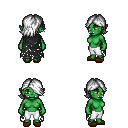
a pixel art fantasy rpg character, female body template, orc, green skin, black tattered cape, white pants, white swoop hairstyle, brown slippers, four views (front, back, left, right), 2x2 character sprite sheet, small pixel art, hard edges, no anti-aliasing